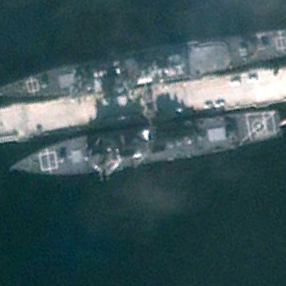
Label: destroyer